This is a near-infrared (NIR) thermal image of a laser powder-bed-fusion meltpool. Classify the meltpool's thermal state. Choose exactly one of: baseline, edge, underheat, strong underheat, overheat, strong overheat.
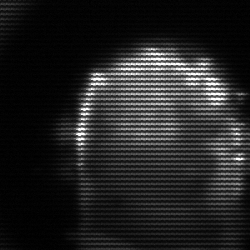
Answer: baseline